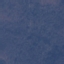
Land use / land cover class: Forest